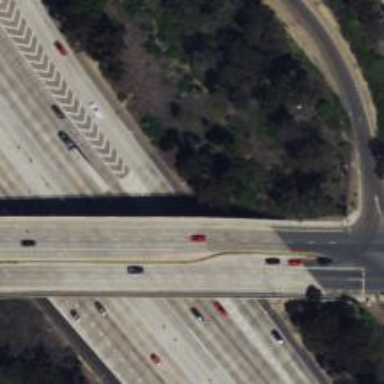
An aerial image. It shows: Motorway.